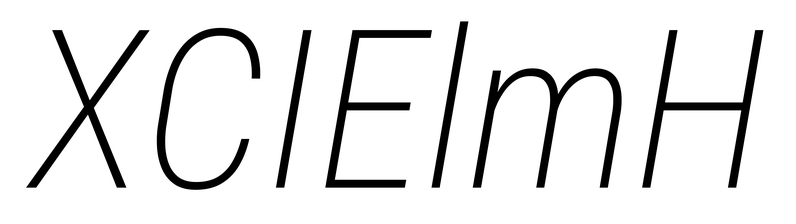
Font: Roboto-Italic_Condensed_ExtraLight_Italic